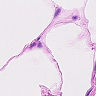
Metastatic tissue present: no